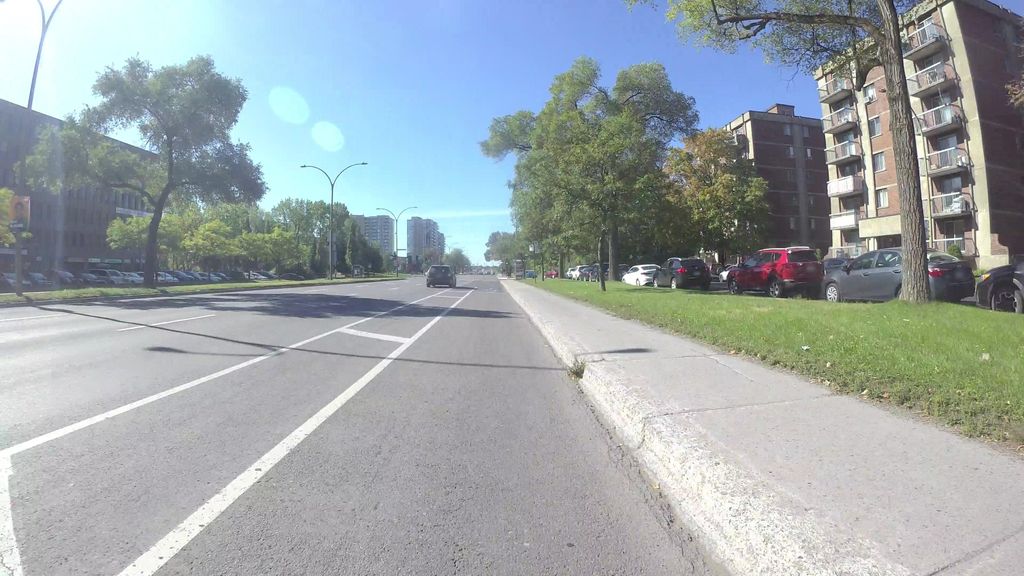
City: montreal